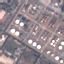
Label: Industrial